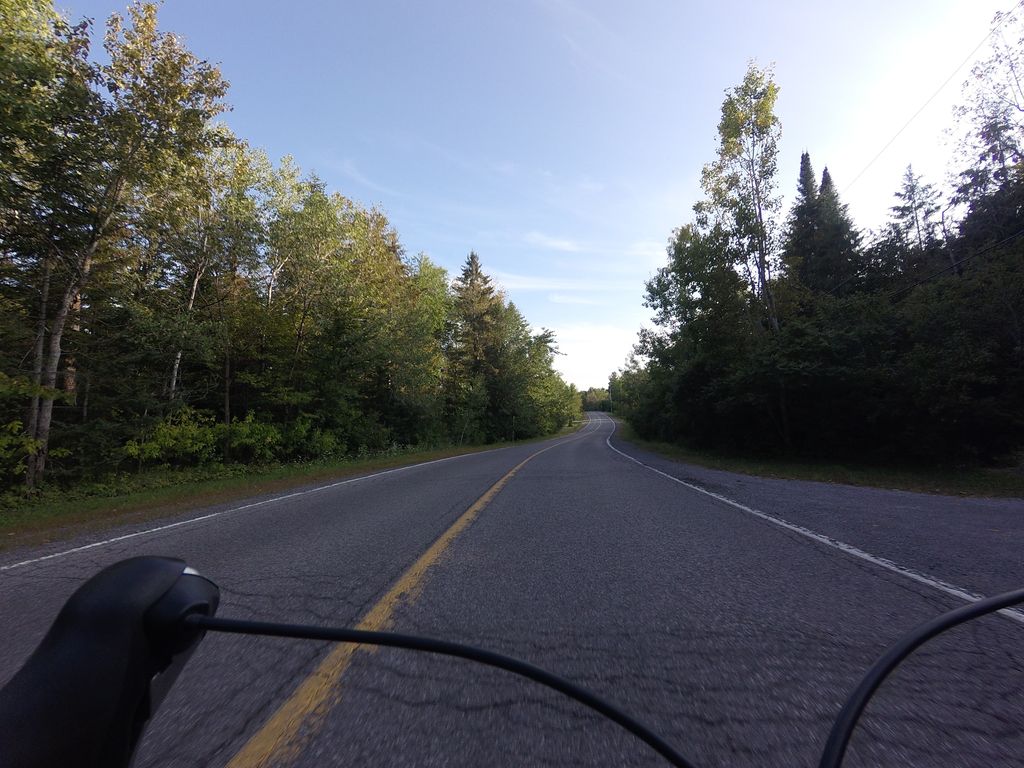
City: ottawa-gatineau